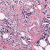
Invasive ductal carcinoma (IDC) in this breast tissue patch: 1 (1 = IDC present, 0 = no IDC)